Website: walmart
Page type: billing-address
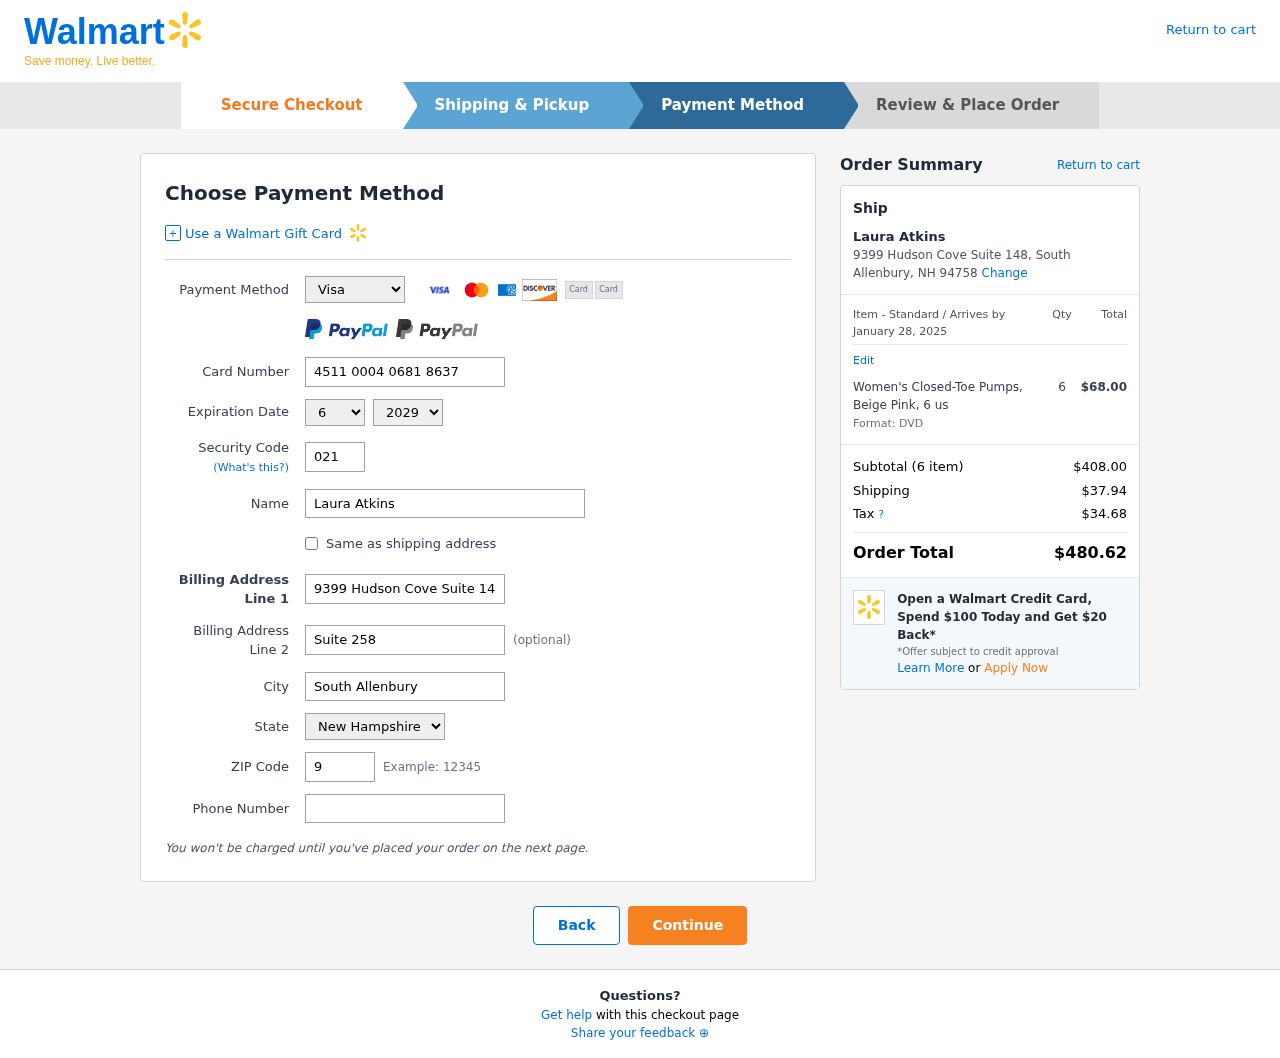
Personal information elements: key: PII_CARD_CVV
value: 021
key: PII_CARD_EXPIRY_MONTH
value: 06
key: PII_CARD_EXPIRY_YEAR
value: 29
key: PII_CARD_NUMBER
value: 4511 0004 0681 8637
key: PII_CARD_TYPE
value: Visa
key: PII_CITY
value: South Allenbury
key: PII_CITY_STATE_ZIP
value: South Allenbury, NH 94758
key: PII_FULLNAME
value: Laura Atkins
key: PII_PHONE
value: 8029355763
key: PII_POSTCODE
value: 94758
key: PII_STATE
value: New Hampshire
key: PII_STREET
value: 9399 Hudson Cove Suite 148
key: PII_STREET2
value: Suite 258
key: PII_FULLNAME2
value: Laura Atkins
Product elements: key: PRODUCT1_NAME
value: Women's Closed-Toe Pumps, Beige Pink, 6 us
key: PRODUCT1_PRICE
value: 68
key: PRODUCT1_QUANTITY
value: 6
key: PRODUCT1_DESC
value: Format: DVD
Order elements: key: ORDER_DELIVERY_DATE
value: January 28, 2025
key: ORDER_NUM_ITEMS
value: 6
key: ORDER_SUBTOTAL
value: $408.00
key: ORDER_SHIPPING_COST
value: $37.94
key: ORDER_TAX
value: $34.68
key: ORDER_TOTAL
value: $480.62